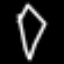
Label: diamond